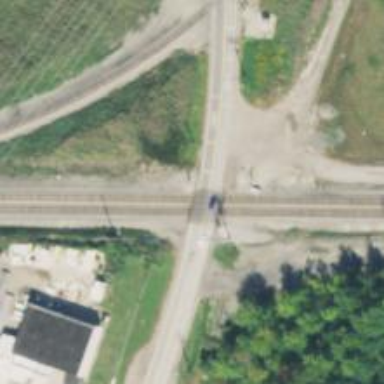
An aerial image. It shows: Level crossing along the railway.